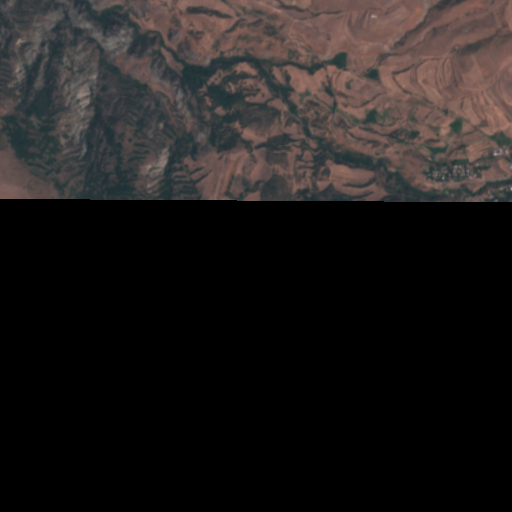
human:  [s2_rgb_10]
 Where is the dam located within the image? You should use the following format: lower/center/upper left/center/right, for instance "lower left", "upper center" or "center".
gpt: The dam is located in the upper center of the image.
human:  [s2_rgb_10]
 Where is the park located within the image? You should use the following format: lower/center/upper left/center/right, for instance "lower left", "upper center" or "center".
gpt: The park is located in the center right of the image.
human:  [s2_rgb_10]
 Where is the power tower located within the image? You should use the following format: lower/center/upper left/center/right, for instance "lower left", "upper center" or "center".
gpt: The power tower is located in the upper left of the image.
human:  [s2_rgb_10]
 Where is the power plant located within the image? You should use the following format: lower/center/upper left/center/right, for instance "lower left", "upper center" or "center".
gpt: There is no power plant in the image.